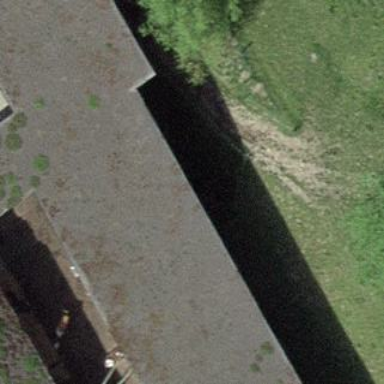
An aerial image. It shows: Cowshed building.